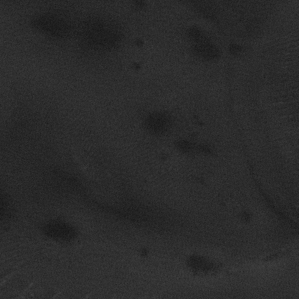
Label: frost